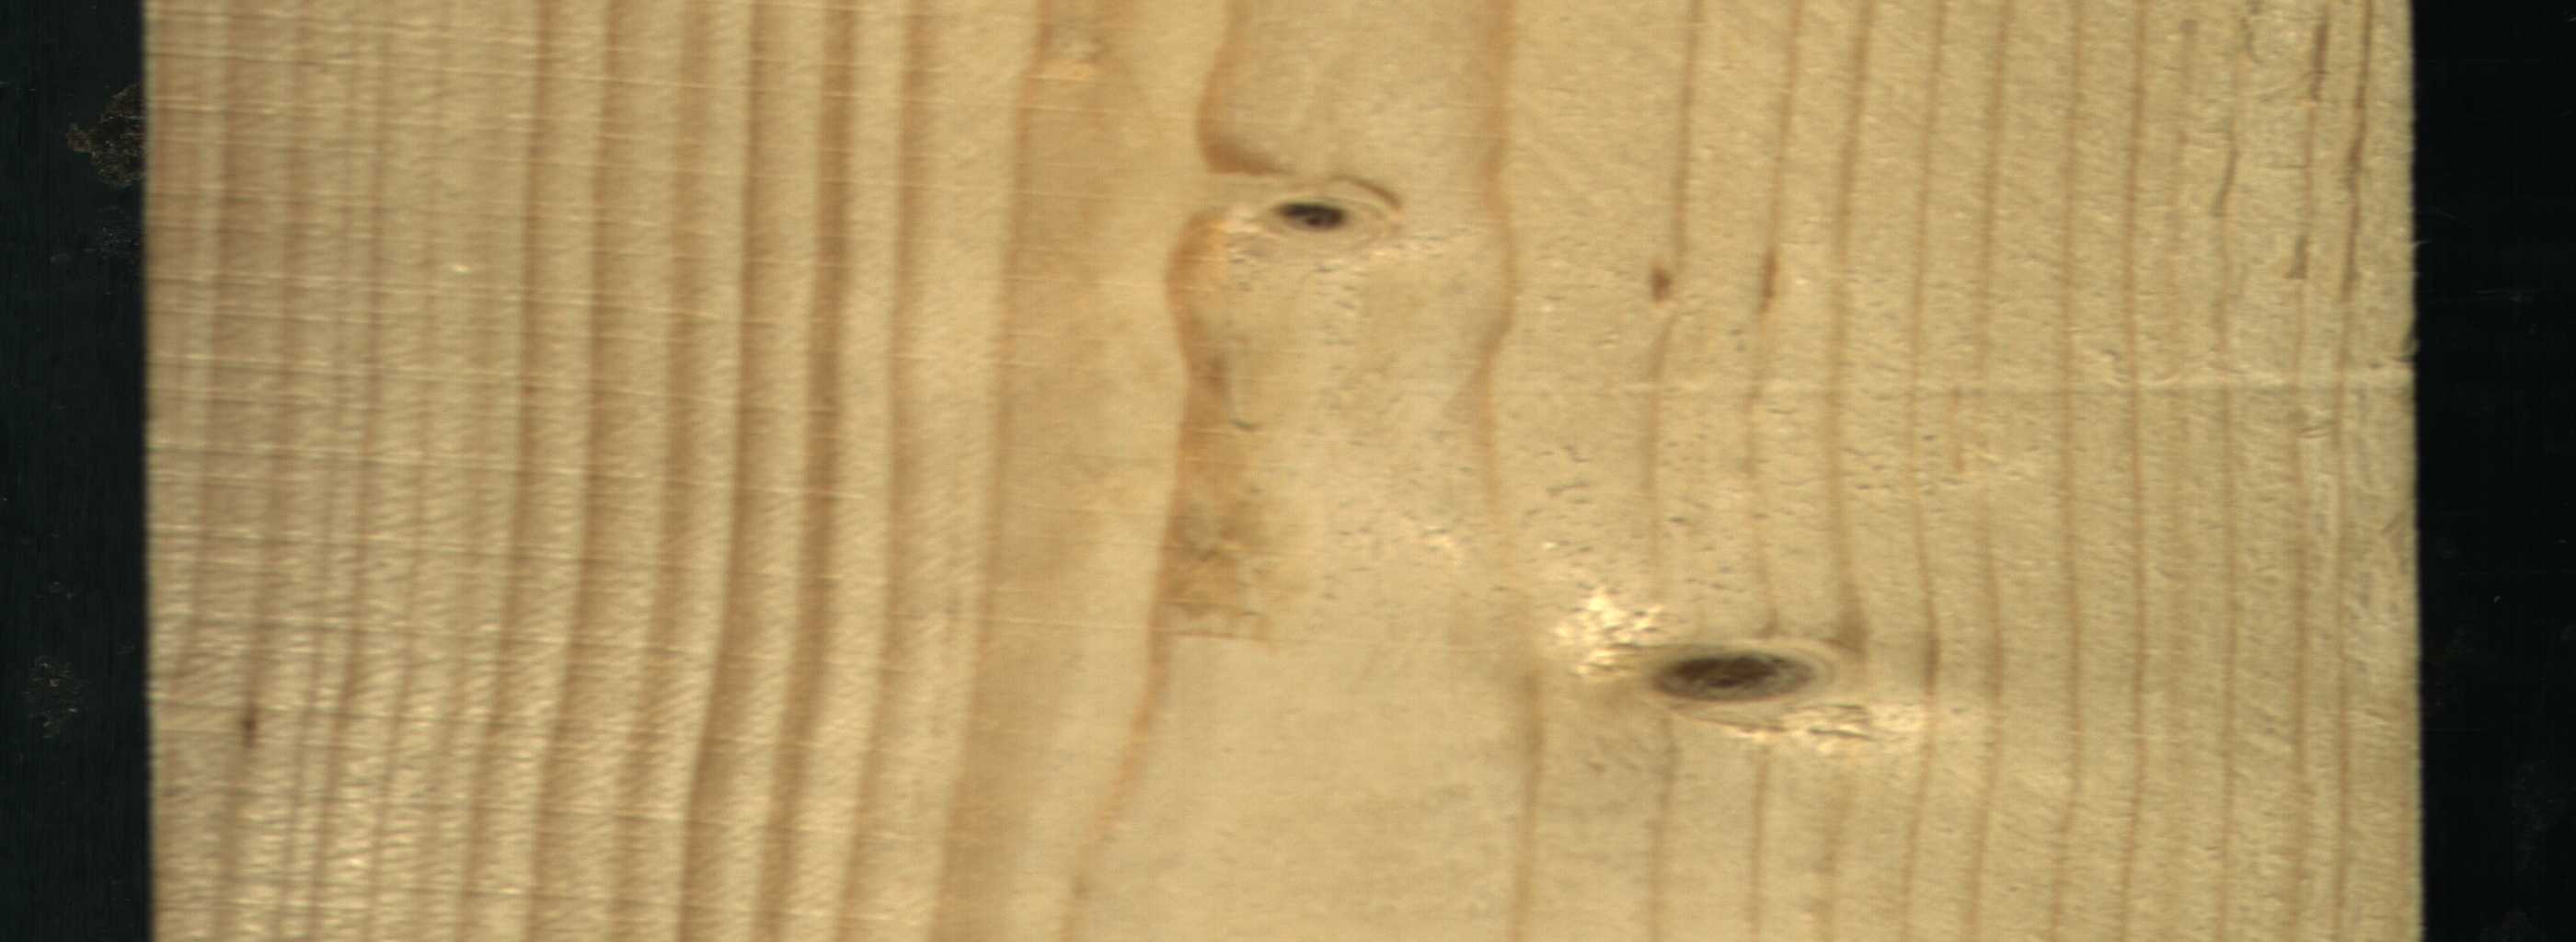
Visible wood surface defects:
Dead_Knot
Dead_Knot